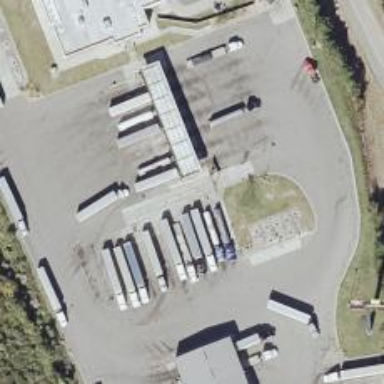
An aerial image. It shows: Weighbridge facility.